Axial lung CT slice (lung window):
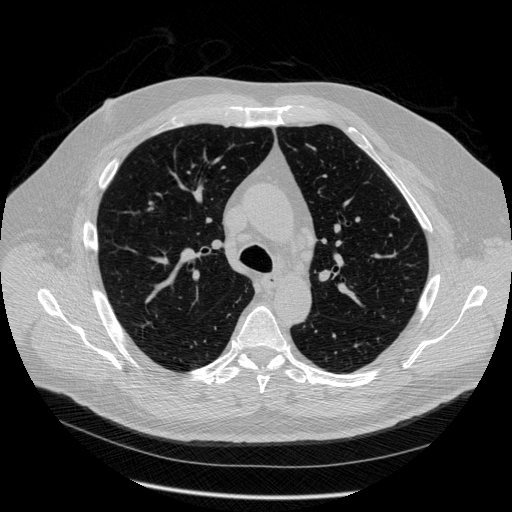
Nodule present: no